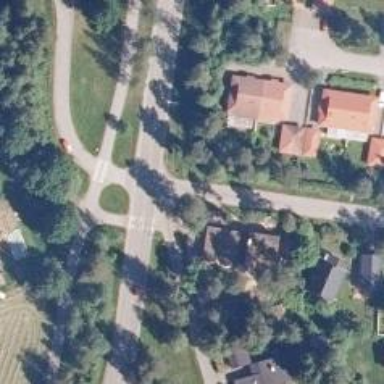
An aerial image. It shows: Road with "give way" sign.